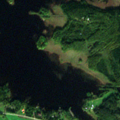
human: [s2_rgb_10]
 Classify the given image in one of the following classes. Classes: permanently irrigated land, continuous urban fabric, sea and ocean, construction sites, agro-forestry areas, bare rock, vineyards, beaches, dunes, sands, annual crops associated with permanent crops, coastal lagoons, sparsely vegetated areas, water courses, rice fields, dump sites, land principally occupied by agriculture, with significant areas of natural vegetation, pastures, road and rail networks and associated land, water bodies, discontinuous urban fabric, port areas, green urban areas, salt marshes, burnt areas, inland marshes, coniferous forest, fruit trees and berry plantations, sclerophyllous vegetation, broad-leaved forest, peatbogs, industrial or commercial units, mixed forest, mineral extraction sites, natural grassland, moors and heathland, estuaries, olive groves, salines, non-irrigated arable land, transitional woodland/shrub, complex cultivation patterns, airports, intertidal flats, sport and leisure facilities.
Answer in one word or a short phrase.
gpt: land principally occupied by agriculture, with significant areas of natural vegetation, broad-leaved forest, mixed forest, water bodies